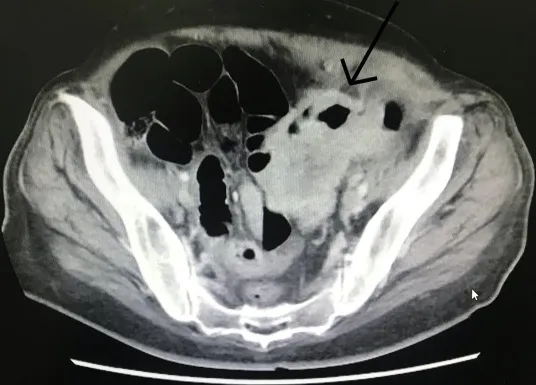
Sigmoid colon growth.
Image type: radiology (ct)